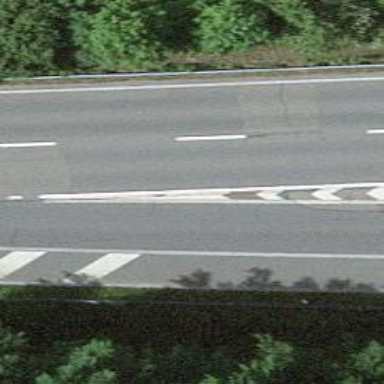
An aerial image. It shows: Asphalt motorway link.